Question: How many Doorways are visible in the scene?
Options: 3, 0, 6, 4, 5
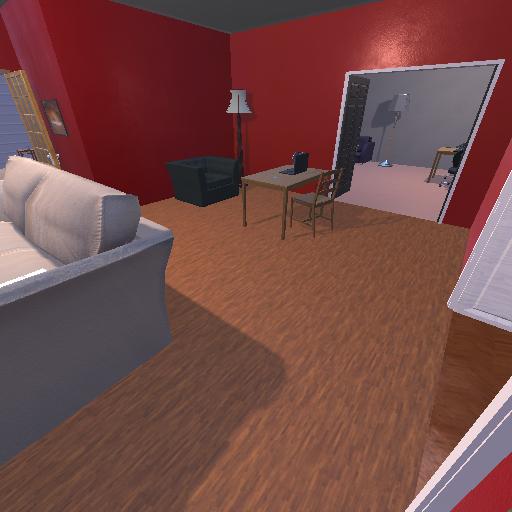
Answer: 3